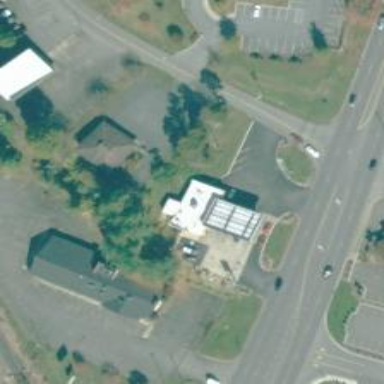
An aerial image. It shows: Convenience shop.